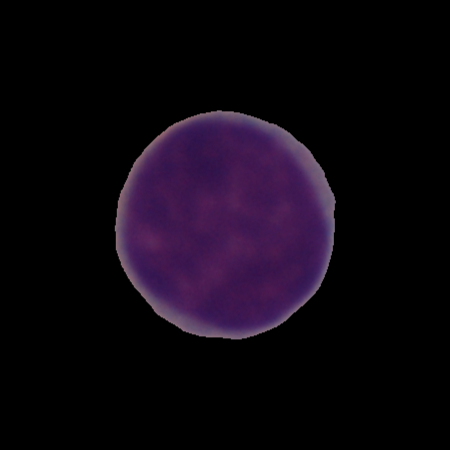
Label: cancer